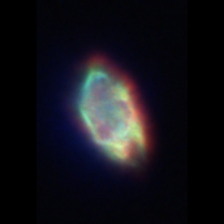
Taxon: Ciliates
Group: Other